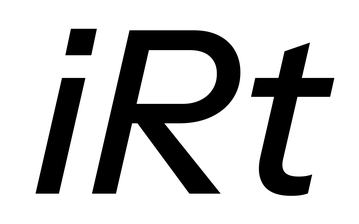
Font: InstrumentSans-Italic_Medium_Italic